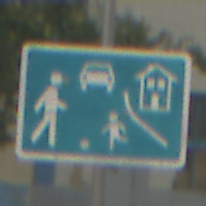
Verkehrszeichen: BeginnVerkehrsberuhigterBereich
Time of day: MorningAfternoon
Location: Outdoor (Suburban)
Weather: PartlyCloudy
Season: NotSpecified
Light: Natural